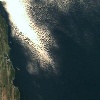
Label: water